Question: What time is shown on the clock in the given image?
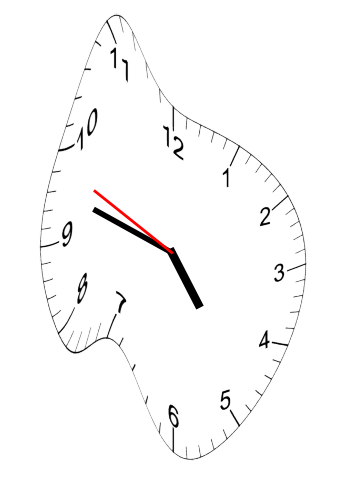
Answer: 04:47:49